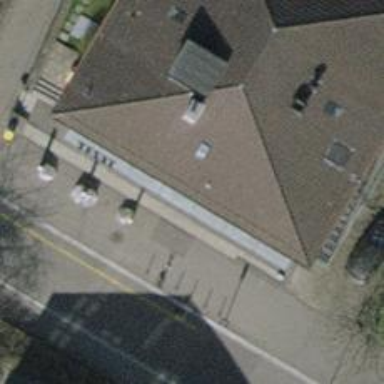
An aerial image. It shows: Social facility for food bank.